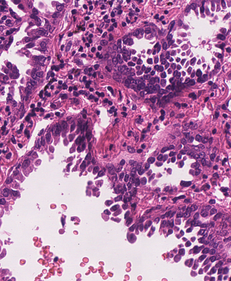
Tumor epithelial tissue: yes
Tumor-associated stroma tissue: yes
Normal tissue: no